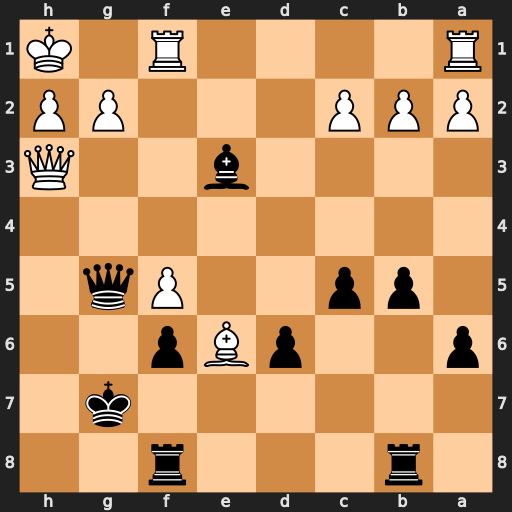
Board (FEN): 1r3r2/6k1/p2pBp2/1pp2Pq1/8/4b2Q/PPP3PP/R4R1K
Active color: b
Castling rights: -
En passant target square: -
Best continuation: Rh8 Qf3 Rxh2+ Kxh2 Rh8+